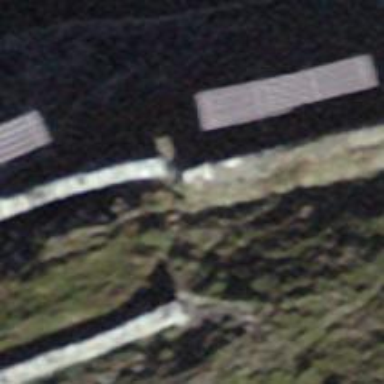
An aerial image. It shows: Retaining wall.